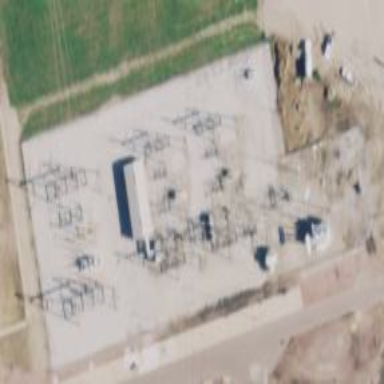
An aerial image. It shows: Power substation primarily used for electricity generation.